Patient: sex M, age 62
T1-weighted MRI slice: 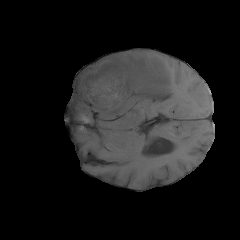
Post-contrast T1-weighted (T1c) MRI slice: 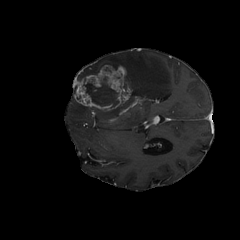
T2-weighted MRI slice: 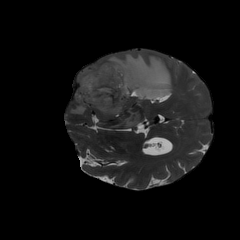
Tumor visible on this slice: yes
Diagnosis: Glioblastoma, IDH-wildtype
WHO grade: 4